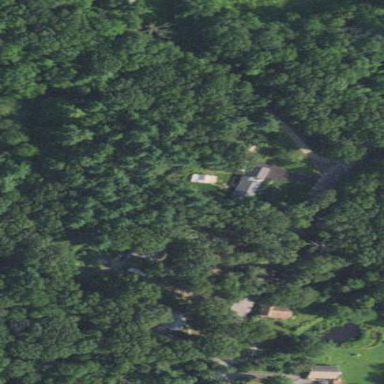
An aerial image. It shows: Woodland with needle-leaved trees.